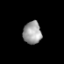
Tissue: prostate
Cell type: T cells
Senescence score: 0.3405
Nuclear area (px): 406
Mean DAPI intensity: 158.148